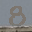
Label: 8